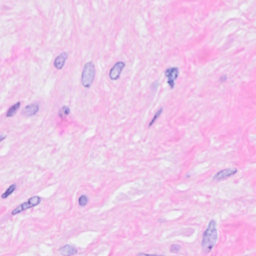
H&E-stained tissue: Breast